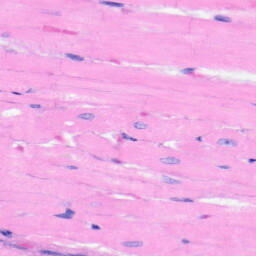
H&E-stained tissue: Heart